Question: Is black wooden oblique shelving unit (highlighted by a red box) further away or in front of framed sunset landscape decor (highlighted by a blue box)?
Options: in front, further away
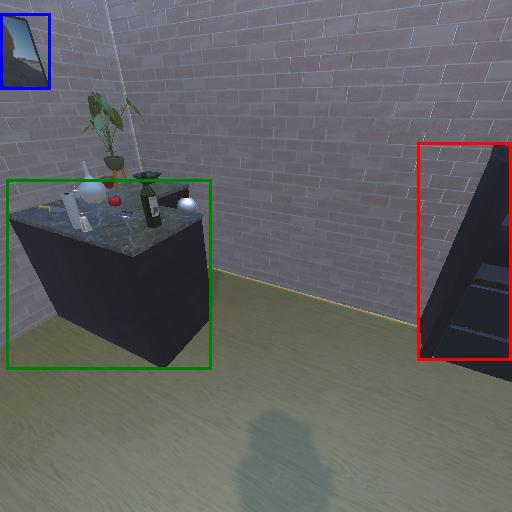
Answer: in front